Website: crate-barrel
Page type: gifting
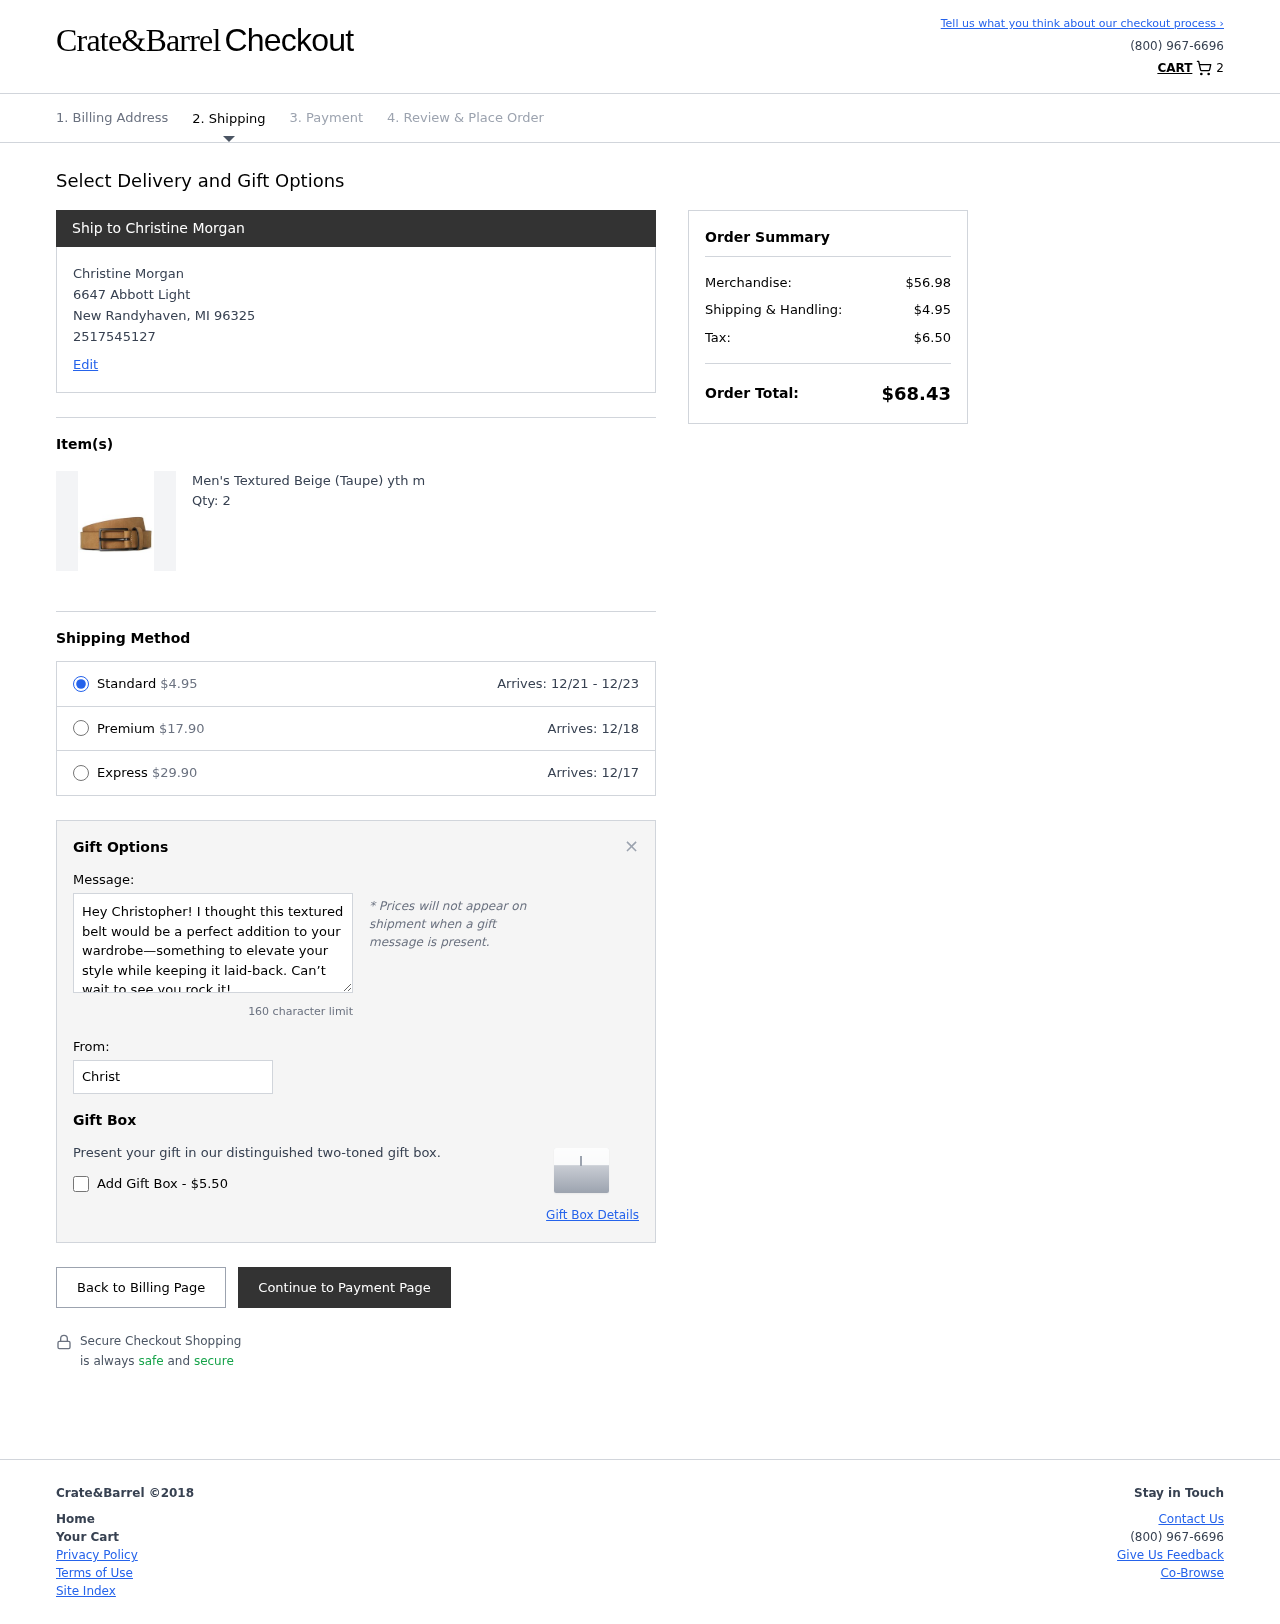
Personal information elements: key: PII_CITY
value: New Randyhaven
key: PII_FULLNAME
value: Christine Morgan
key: PII_GIFT_FIRSTNAME
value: Christopher
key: PII_GIFT_MESSAGE
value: Hey Christopher! I thought this textured belt would be a perfect addition to your wardrobe—something to elevate your style while keeping it laid-back. Can’t wait to see you rock it!
Christine
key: PII_PHONE
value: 2517545127
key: PII_POSTCODE
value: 96325
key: PII_STATE_ABBR
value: MI
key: PII_STREET
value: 6647 Abbott Light
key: PII_FULLNAME2
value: Christine Morgan
Product elements: key: PRODUCT1_NAME
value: Men's Textured Beige (Taupe) yth m
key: PRODUCT1_QUANTITY
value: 2
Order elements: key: ORDER_NUM_ITEMS
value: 2
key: ORDER_SHIPPING_COST
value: $4.95
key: ORDER_DELIVERY_DATE_RANGE
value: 12/21 - 12/23
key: ORDER_PREMIUM_SHIPPING
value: $17.90
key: ORDER_PREMIUM_DATE
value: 12/18
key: ORDER_EXPRESS_SHIPPING
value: $29.90
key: ORDER_EXPRESS_DATE
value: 12/17
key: ORDER_SUBTOTAL
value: $56.98
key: ORDER_TAX
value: $6.50
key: ORDER_TOTAL
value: $68.43